Question: I am using jQuery datatables in a asp mvc application, and I want to put as shown below.
the titles were put using paint :-)

Here is my code:
'''
<script type="text/javascript">
var vouchers;
$(document).ready(function() {
/* Init the table*/
$("#vouchers").dataTable({
"bRetrieve": true,
"bFilter": false,
"bSortClasses": false,
"bLengthChange": false,
"bPaginate": true,
"bInfo": false,
"bJQueryUI": true,
"bAutoWidth": true,
"aaSorting": [[2, "desc"]],
"aoColumns": [
{ "bSortable": true },
{ "bSortable": true },
{ "bSortable": true },
{ "bSortable": true },
{ "bSortable": true },
{ "bSortable": true },
{ "bSortable": true },
{ "bSortable": true}]
});
vouchers.fnDraw();
});
</script>
'''
Thank You
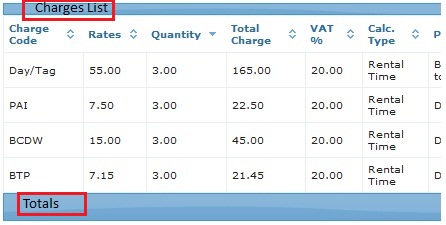
Answer: You can use the info feature to put the name of your table like this :

Configure dataTables with "bInfo" = true, "sDom" will create your css class "Header" and position your info(the "i" after "header") and "oLanguage" will define what's the text you want in info. You just need to style your "header" class in your CSS like your table header and everything will be fine.
'''
$(document).ready(function() {
$("#vouchers %>").dataTable({
"binfo": true,
"sDom": '<"header"i>t<"Footer">',
"oLanguage": {
"sInfo": "Charges list"
}
});
});
'''
For the "Totals" at the end, is it calculation total or a total row number?